Question: What difference between this methods, why SortDropDown is correct but Page_load and GetCases are not ?
I cant understand.
And how to fix this?

cant see well on picture
Code:
'''
/// <summary>
/// Sort items in drop down list
/// </summary>
/// <param name="dropDown">Drop down list</param>
internal static void SortDropDown(ref DropDownList dropDown)
{
}
/// <summary>
/// PageLoad event handler
/// </summary>
/// <param name="sender">Sender</param>
/// <param name="e">Event Args</param>
protected void Page_Load(object sender, EventArgs e)
{
}
/// <summary>
/// Get all cases by authority and ShopNo
/// </summary>
/// <param name="authority">Authority</param>
/// <param name="shopNo">Shop No</param>
/// <returns>Cases list</returns>
private static IEnumerable<CaseSummary> GetCases(string authority, string shopNo)
{
}
'''
Thanks!
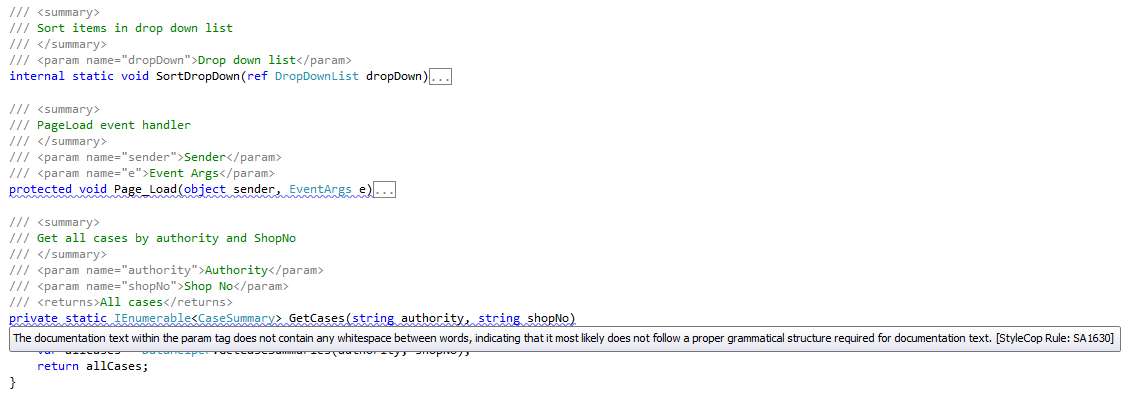
Answer: Some of your parameters have a single word as documentation, which is obviously not enough (at least 10 characters + at least a whitespace are required).
- 'Sender'- 'Authority'
Write a useful description about what is the purpose of these parameters.
Also, for event handlers, you really should adopt the documentation text that Microsoft uses:
'''
/// <summary>
/// Handles the XXXXX event of YYYY.
/// </summary>
/// <param name="sender">The source of the event.</param>
/// <param name="e">The <see cref="EventArgs"/> instance containing the event data.</param>
'''